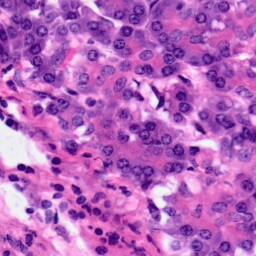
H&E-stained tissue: Pancreatic